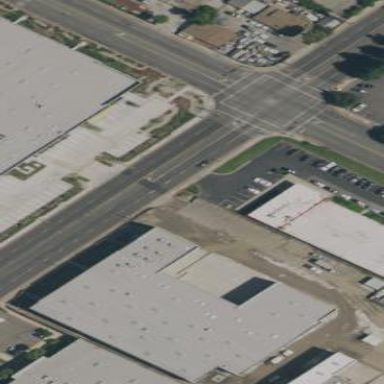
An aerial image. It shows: Industrial building.